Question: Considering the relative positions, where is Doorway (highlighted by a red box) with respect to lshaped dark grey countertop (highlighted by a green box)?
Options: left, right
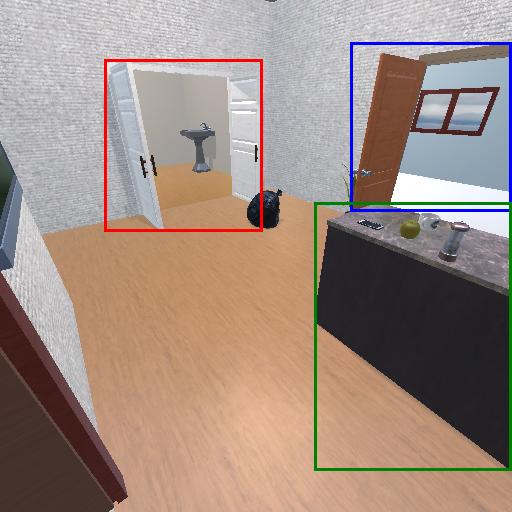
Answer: left